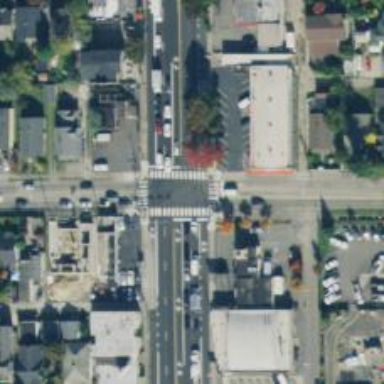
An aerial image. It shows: Intersection with tertiary road and separate sidewalks. The road surface is asphalt.